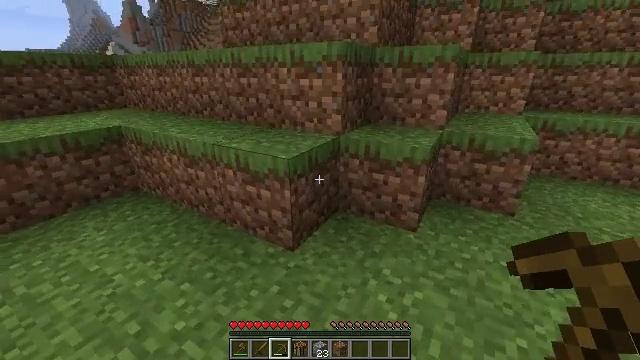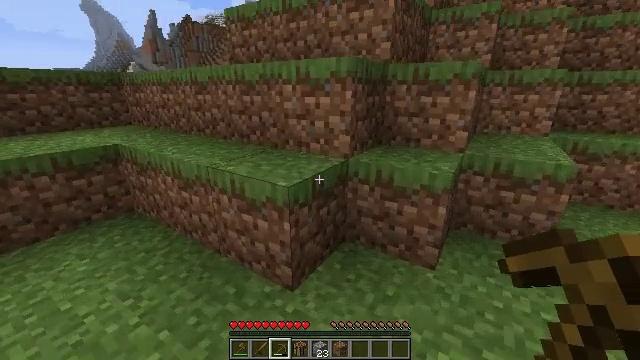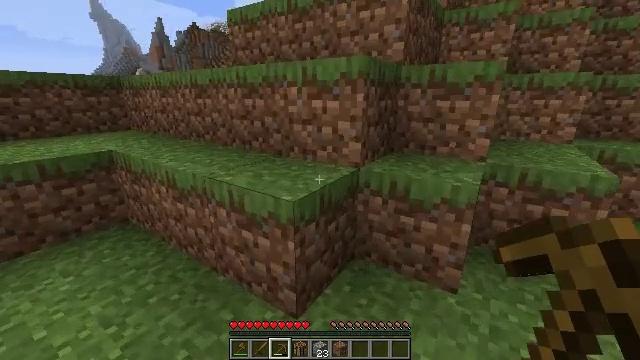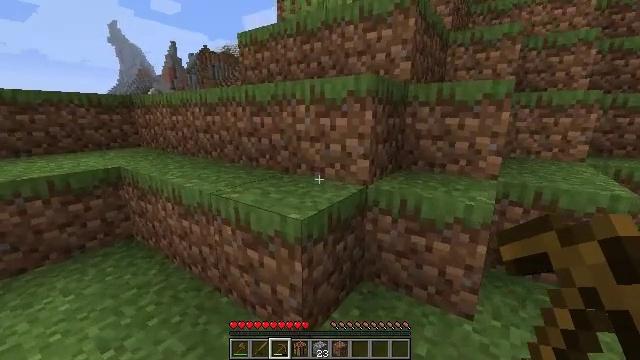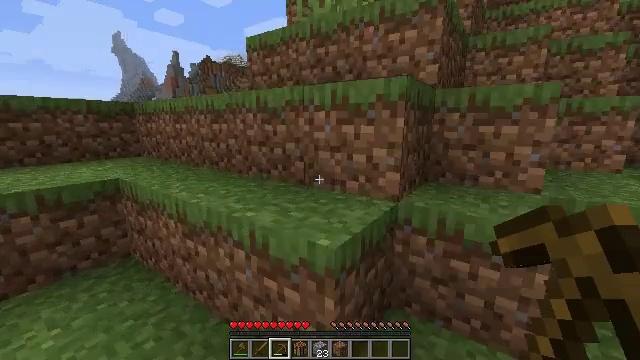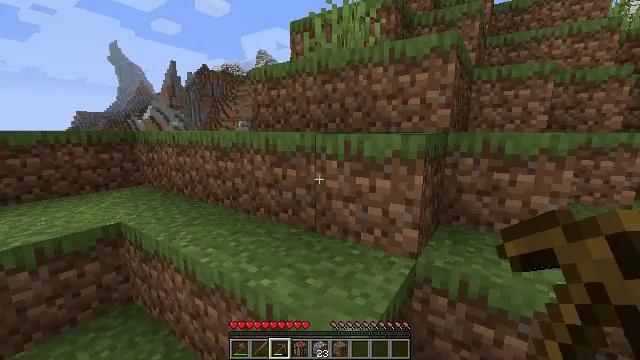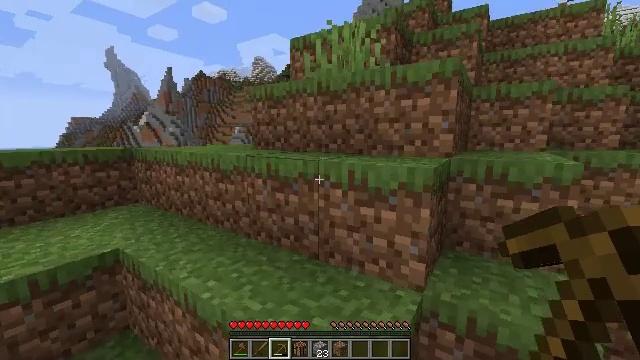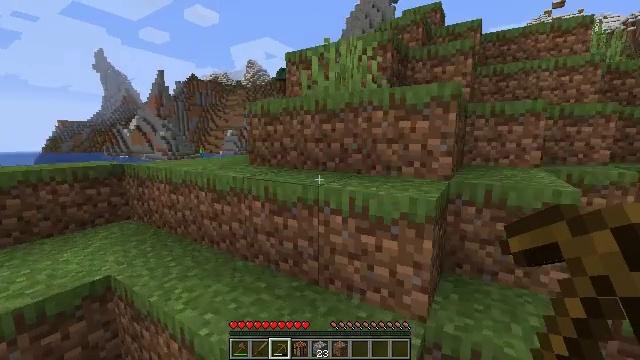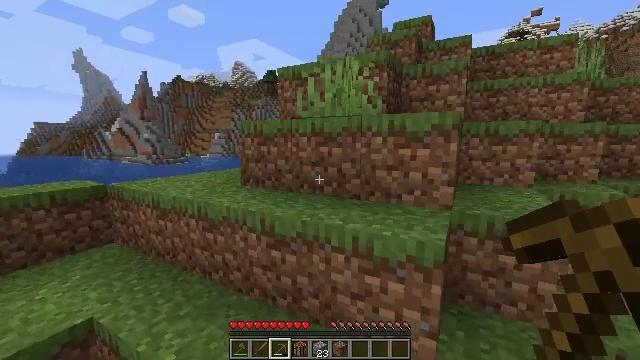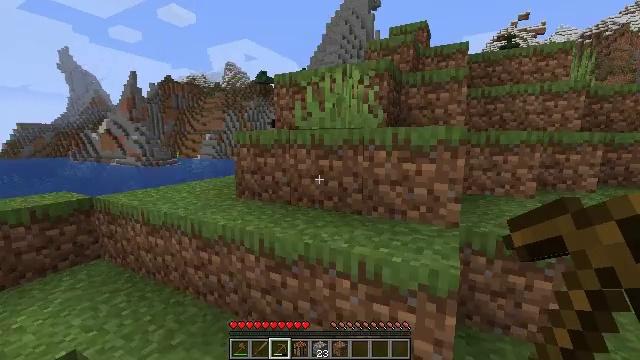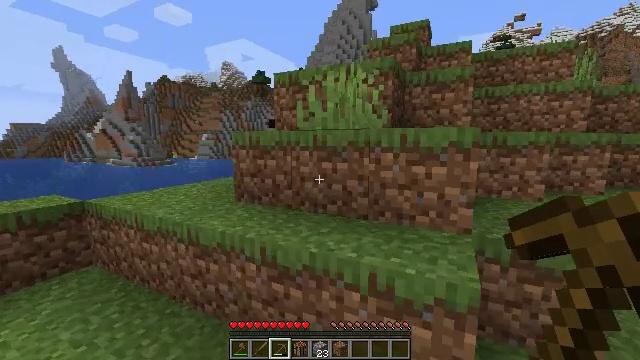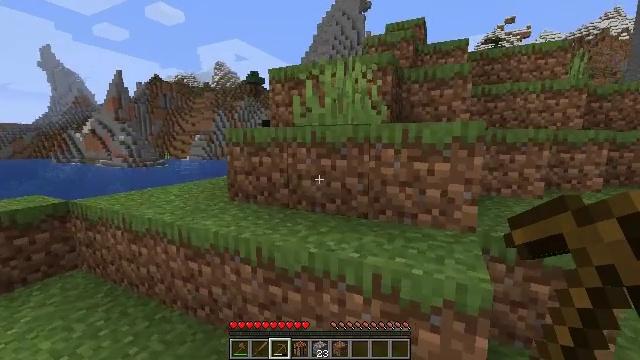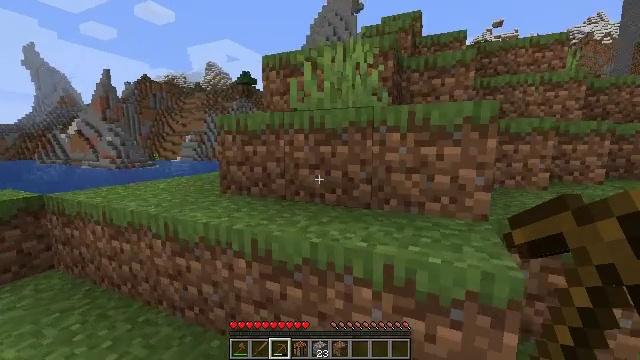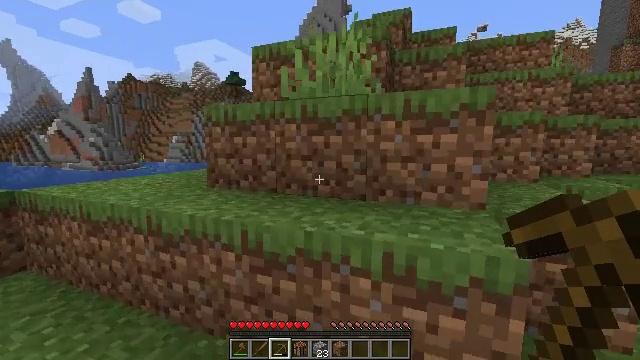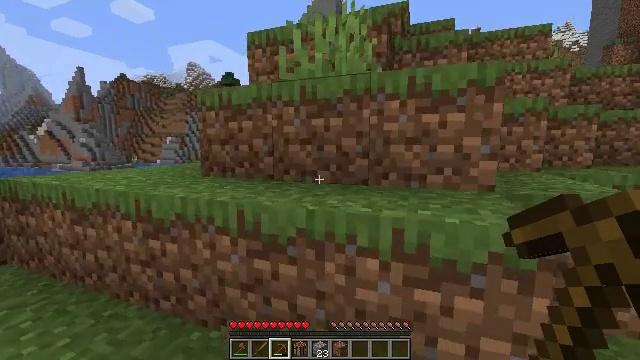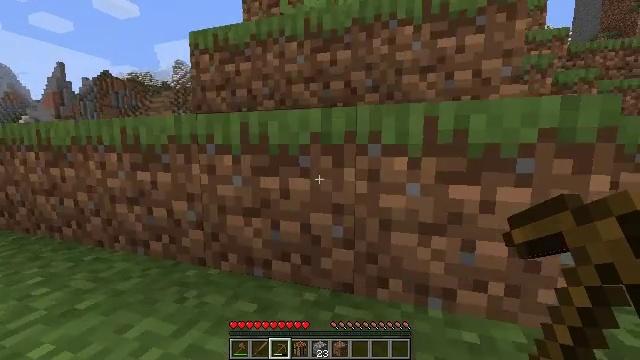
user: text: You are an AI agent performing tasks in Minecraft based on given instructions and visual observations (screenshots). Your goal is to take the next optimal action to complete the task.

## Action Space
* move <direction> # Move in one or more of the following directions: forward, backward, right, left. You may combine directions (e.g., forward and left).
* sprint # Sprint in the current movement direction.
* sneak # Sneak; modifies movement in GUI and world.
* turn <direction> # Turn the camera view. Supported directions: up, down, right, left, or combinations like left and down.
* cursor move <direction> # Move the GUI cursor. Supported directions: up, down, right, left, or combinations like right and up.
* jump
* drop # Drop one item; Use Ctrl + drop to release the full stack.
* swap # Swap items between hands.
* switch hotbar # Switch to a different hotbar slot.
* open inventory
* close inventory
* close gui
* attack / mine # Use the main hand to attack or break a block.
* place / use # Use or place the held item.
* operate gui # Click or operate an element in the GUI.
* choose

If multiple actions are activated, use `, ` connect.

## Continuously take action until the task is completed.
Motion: motion action
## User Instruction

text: Gather tall grass by hitting it.
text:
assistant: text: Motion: move forward, turn left and up
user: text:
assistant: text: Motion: move forward and move left, turn up
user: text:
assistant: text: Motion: move forward and move left, turn left and up
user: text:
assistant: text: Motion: move forward and move left, turn up
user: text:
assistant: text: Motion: move forward and move left, turn up, jump
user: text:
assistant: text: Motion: move forward, turn up, jump
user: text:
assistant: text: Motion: move forward, turn right, jump
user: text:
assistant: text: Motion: move forward, turn right, jump
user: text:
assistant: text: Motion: move forward, turn right, jump
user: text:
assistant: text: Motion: move forward
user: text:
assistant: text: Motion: move forward, turn right
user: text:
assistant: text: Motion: move forward, turn right
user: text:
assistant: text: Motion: move forward, turn right
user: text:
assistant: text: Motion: move forward, turn right
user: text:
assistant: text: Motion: move forward, turn right
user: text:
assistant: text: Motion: move forward, jump
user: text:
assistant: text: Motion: move forward, jump
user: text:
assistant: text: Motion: move forward, jump
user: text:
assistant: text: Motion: move forward
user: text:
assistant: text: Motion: move forward
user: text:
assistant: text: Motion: move forward
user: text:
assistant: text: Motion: move forward
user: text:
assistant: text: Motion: move forward
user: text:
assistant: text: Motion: move forward, jump
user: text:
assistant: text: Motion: move forward, jump
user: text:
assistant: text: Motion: move forward, jump
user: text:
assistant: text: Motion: move forward, jump
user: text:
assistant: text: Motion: move forward
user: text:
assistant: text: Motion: move forward
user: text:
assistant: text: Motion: move forward, jump